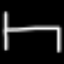
Label: bed